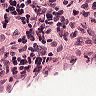
Metastatic tissue present: no